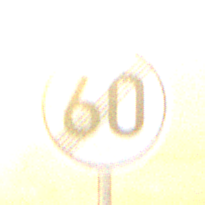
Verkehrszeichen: EndeGeschwindigkeit60
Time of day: SunriseSunset
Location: Outdoor (Nature)
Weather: Clear
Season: NotSpecified
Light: Natural